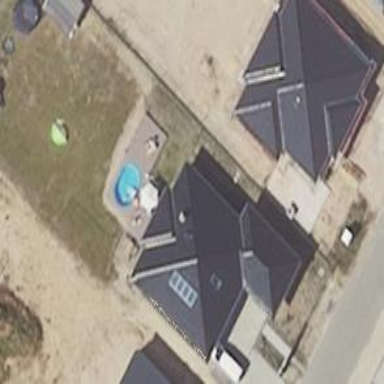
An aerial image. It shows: Simple house.